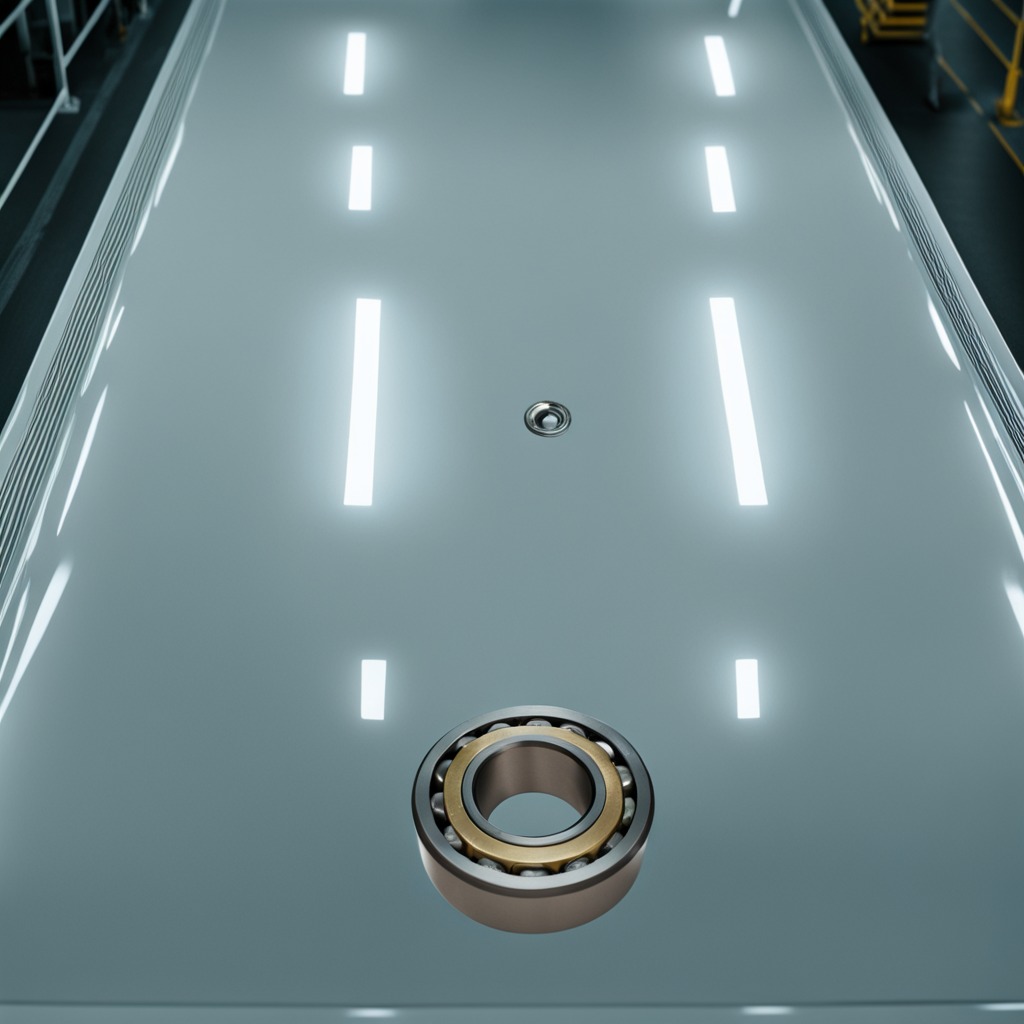
A metal ball bearing is lying on a high-gloss table in a ship maintenance bay industrial lighting.